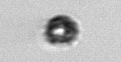
Label: Dinophyceae